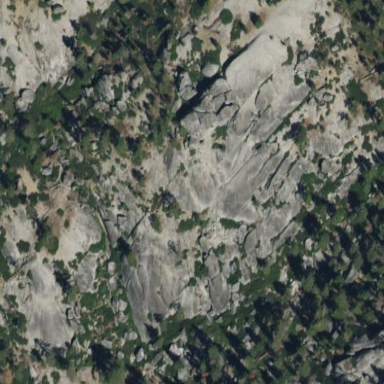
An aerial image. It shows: Landscape of bare rock.